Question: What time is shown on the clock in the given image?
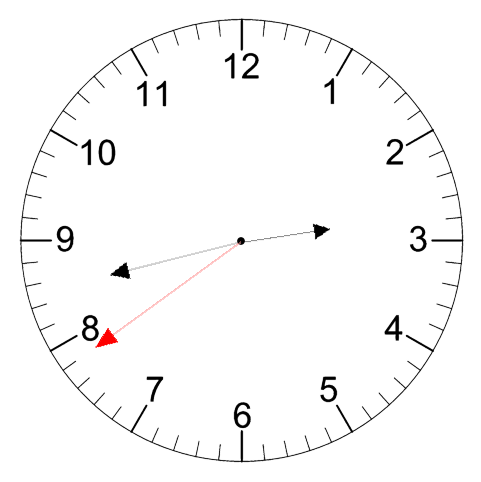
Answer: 02:42:39